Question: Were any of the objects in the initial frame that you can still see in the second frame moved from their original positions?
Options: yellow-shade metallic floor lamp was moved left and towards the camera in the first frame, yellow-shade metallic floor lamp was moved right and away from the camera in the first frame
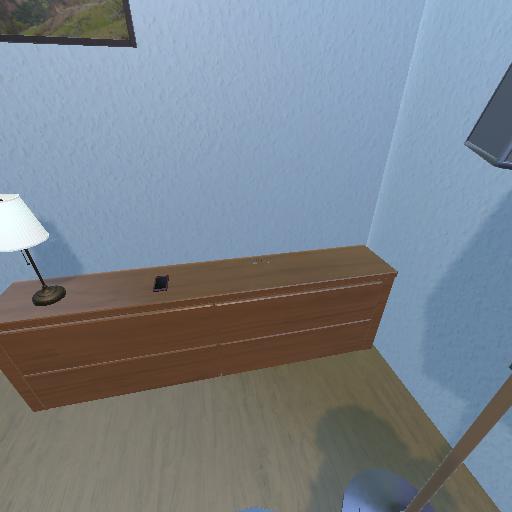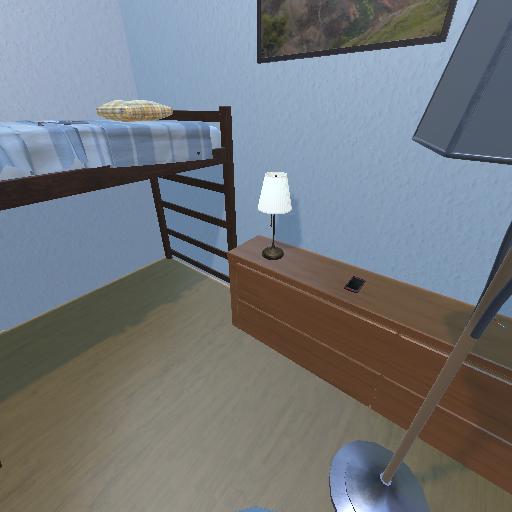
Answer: yellow-shade metallic floor lamp was moved left and towards the camera in the first frame